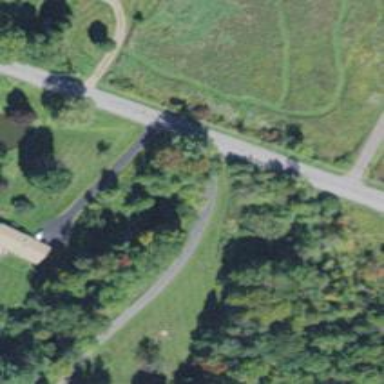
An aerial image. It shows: Driveway.